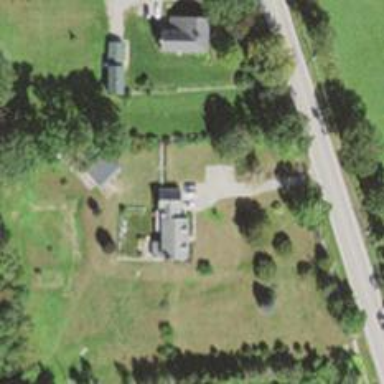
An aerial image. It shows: Residential driveway.